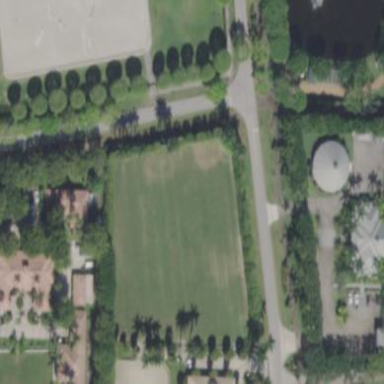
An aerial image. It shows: Grass pitch designated for equestrian sports.